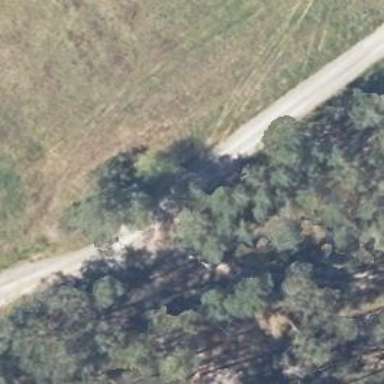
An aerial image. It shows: Sandy track road with grade3 tracktype.